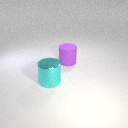
large cyan metal cylinder to the left of large purple rubber cylinder